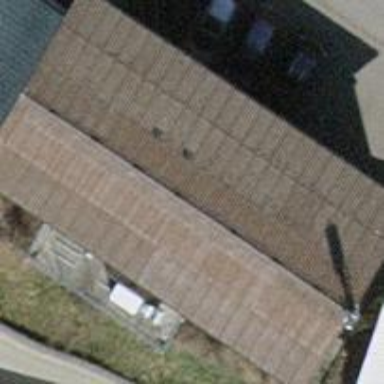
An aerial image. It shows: Detached building with tile roof.